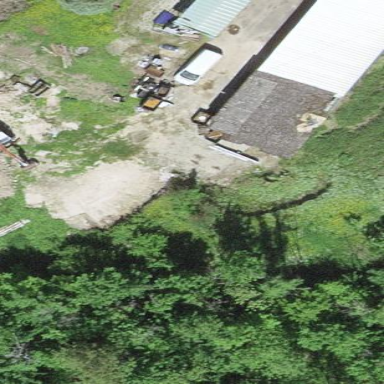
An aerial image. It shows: Farm auxiliary building.